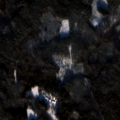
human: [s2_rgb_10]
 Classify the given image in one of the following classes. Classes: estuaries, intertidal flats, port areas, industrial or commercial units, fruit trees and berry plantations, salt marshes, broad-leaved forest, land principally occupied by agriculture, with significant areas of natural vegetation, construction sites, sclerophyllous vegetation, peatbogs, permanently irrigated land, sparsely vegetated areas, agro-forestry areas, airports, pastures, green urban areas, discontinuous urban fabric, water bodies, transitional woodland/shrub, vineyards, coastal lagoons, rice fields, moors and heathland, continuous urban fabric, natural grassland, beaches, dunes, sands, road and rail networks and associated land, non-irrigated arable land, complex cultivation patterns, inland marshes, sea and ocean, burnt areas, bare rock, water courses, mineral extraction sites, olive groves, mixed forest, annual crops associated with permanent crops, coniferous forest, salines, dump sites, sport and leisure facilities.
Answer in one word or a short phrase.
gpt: coniferous forest, mixed forest